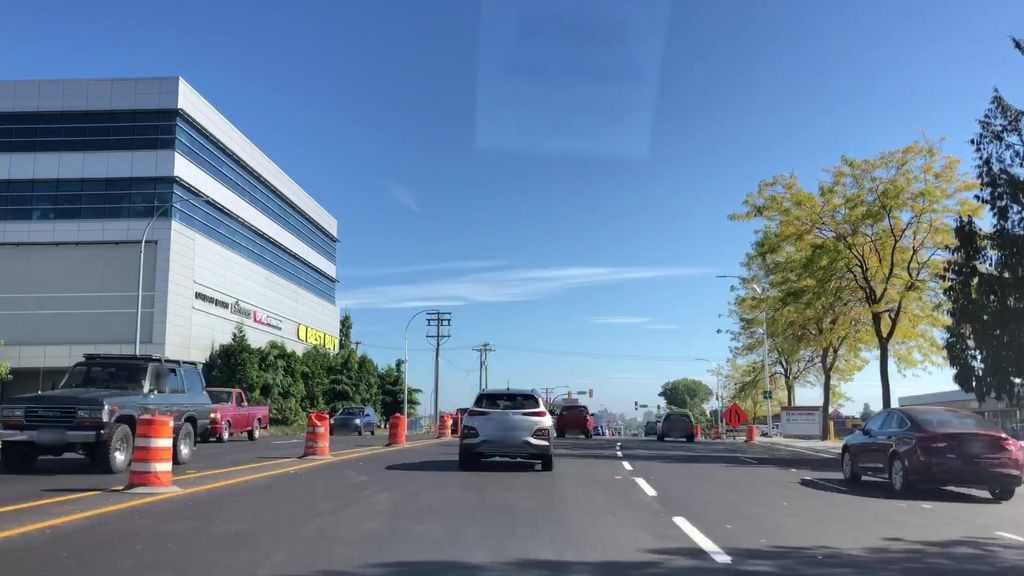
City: victoria